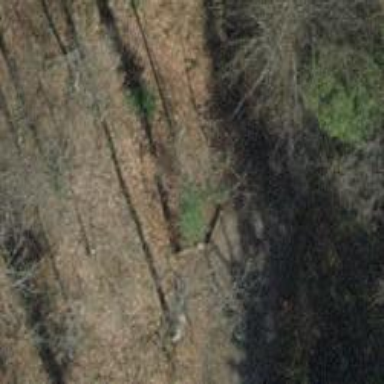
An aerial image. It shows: Brown bench in the vicinity.